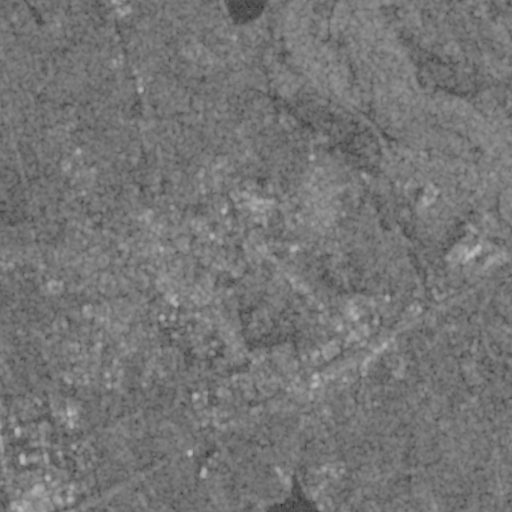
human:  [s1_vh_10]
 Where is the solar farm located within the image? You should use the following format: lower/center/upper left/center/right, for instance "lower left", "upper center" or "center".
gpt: The solar farm is located in the center left of the image.
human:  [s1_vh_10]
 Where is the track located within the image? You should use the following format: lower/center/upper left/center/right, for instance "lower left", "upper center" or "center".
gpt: The track is located in the center left of the image.
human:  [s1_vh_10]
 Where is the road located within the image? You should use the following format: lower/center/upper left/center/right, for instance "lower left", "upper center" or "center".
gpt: There is no road in the image.

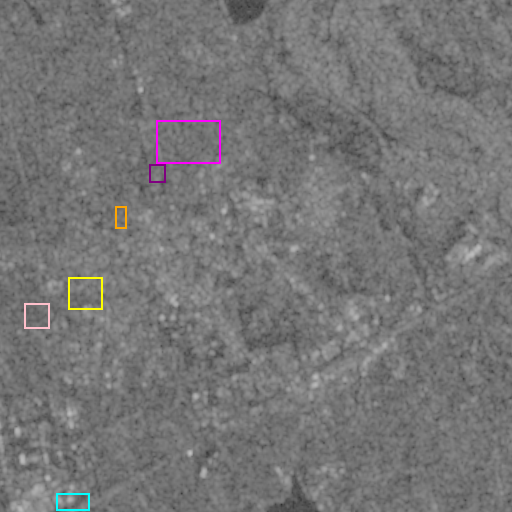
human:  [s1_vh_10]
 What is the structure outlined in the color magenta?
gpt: The structure outlined in magenta is a crop field.
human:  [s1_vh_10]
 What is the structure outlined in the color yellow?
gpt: The structure outlined in yellow is a park.
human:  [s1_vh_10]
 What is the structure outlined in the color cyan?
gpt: The structure outlined in cyan is a parking lot.
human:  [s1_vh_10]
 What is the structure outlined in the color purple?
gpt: The structure outlined in purple is a power substation.
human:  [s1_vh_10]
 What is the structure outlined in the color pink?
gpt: The structure outlined in pink is a solar farm.
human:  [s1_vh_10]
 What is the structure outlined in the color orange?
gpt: The structure outlined in orange is a track.
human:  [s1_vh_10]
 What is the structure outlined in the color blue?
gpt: There is no blue outline.